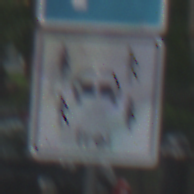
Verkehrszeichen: CarsharingfahrzeugeFrei
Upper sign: Parken
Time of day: MorningAfternoon
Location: Outdoor (Urban)
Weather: Overcast
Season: NotSpecified
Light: Natural